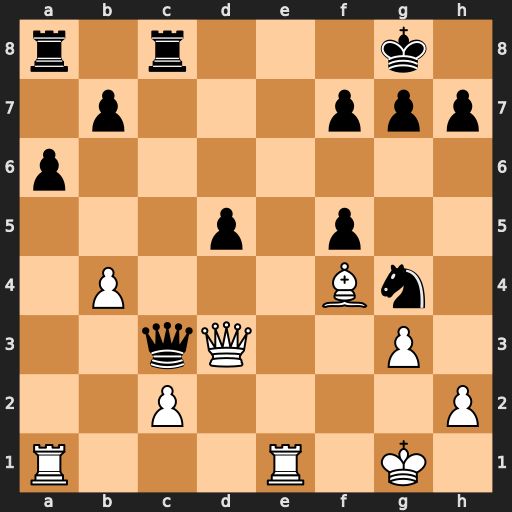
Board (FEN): r1r3k1/1p3ppp/p7/3p1p2/1P3Bn1/2qQ2P1/2P4P/R3R1K1
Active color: w
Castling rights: -
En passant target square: -
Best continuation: Re8+ Rxe8 Qxc3